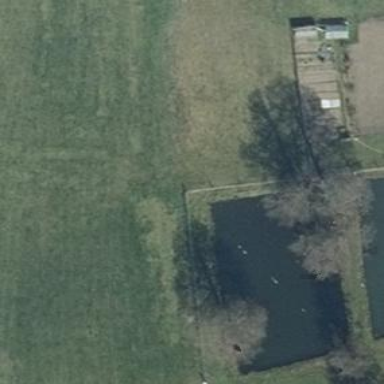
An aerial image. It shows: Pond surrounded by natural water.